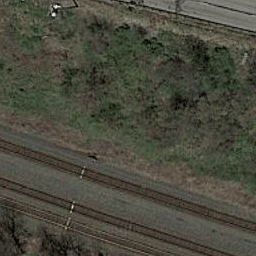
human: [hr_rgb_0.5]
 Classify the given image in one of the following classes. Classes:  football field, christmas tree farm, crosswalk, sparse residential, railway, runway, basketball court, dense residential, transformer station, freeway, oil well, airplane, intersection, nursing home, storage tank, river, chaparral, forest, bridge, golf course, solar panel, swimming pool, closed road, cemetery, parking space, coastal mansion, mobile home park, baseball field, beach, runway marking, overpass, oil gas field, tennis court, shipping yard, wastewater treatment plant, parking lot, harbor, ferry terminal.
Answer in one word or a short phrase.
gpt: railway